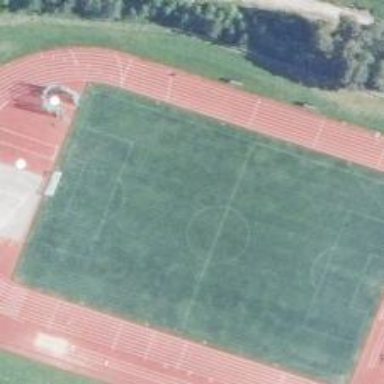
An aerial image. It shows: Soccer pitch designated for leisure and sports activities.